Question: I'm not able to set the transparency or any other color to the Actionbar. My style.xml:
'''
<style name="thin_actionbar" parent="android:Theme.Holo.Light">
<item name="android:actionBarStyle">@style/thin_actionbar_style</item>
</style>
<style name="thin_actionbar_style" parent="android:Widget.Holo.ActionBar">
<item name="android:height">60dp</item>
<item name="android:homeAsUpIndicator">@drawable/ic_drawer</item>
<item name="android:background">@color/translucent_control</item>
</style>
'''
tranlucent_color: like the bar in the screenshot below.
Looks like this. It's just grey:

Please help me!
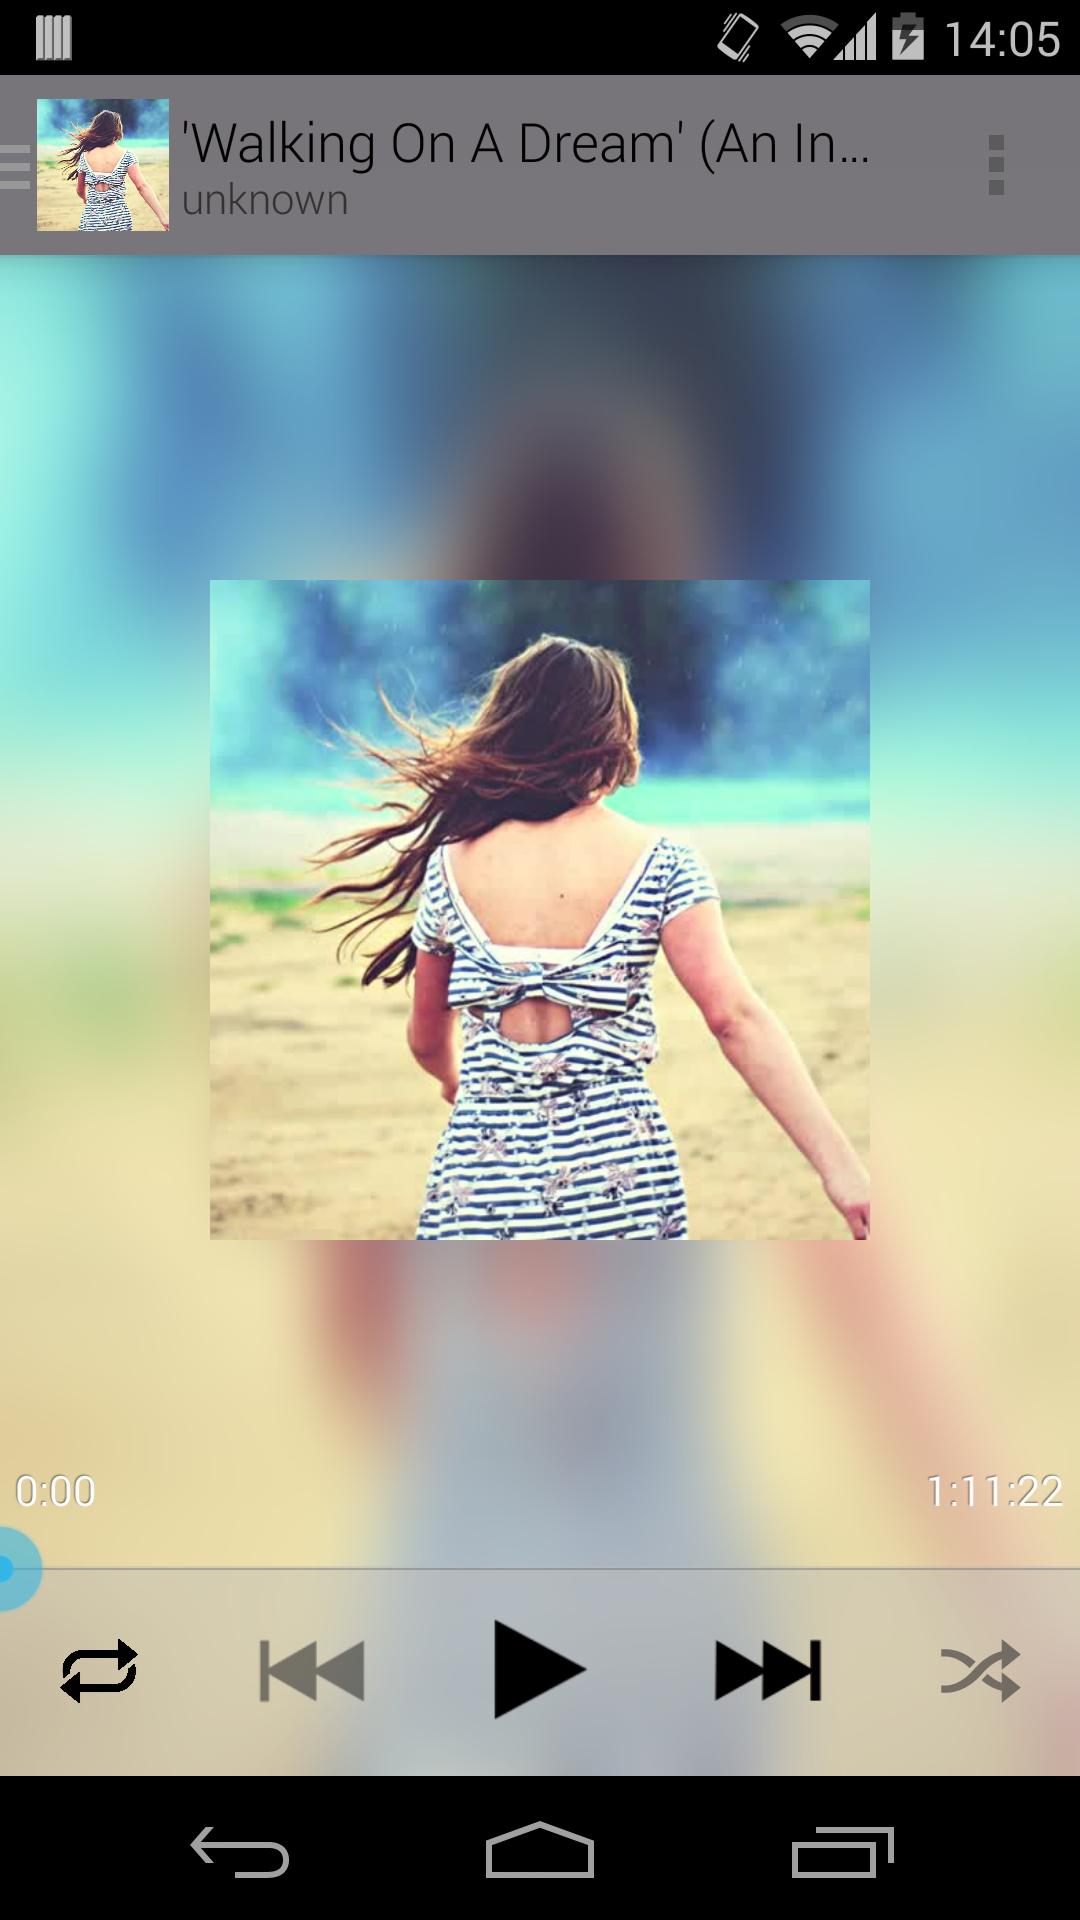
Answer: try this code
'''
<item name="android:background">@null</item>
'''
If this does'nt helps you, Check <URL> link with this Code
Call 'setStackedBackgroundDrawable()' on your 'ActionBar'
'getWindow().requestFeature(Window.FEATURE_ACTION_BAR_OVERLAY); ActionBar actionBar = getActionBar(); actionBar.setBackgroundDrawable(new ColorDrawable(Color.parseColor("#330000ff"))); actionBar.setStackedBackgroundDrawable(new ColorDrawable(Color.parseColor("#550000ff")));'
<URL> link , this code
'<style name="MyTheme" parent="Theme.Sherlock"> ... <item name="windowActionBarOverlay">true</item> <!-- for ActionBarSherlock --> <item name="android:windowActionBarOverlay">true</item> </style>'
For making ActionBar Transparent.Hope this helps.